Question: I'm trying to setup a layout of 6 buttons in the form of 2x3 (w/h) on the screen.
My layout XML is below:
'''
<RelativeLayout xmlns:android="http://schemas.android.com/apk/res/android"
xmlns:tools="http://schemas.android.com/tools"
android:layout_width="match_parent"
android:layout_height="match_parent"
android:background="@drawable/androidbg"
android:paddingBottom="@dimen/none"
android:paddingLeft="@dimen/none"
android:paddingRight="@dimen/none"
android:paddingTop="@dimen/none"
tools:context=".MainActivity" >
<LinearLayout
android:orientation="vertical"
android:layout_height="wrap_content"
android:layout_width="fill_parent" >
<RelativeLayout
android:id="@+id/relativeLayout1"
android:layout_width="match_parent"
android:layout_height="match_parent"
android:layout_weight="1" >
<LinearLayout
android:layout_width="match_parent"
android:layout_height="wrap_content"
android:layout_centerHorizontal="true"
android:layout_centerVertical="true"
android:padding="4dip"
android:orientation="horizontal" >
<Button
android:id="@+id/btnTopLeft"
android:layout_width="wrap_content"
android:layout_height="wrap_content"
android:text="@string/diary"
android:layout_weight="1"
android:background="@drawable/menu_button"
style="?android:attr/buttonBarButtonStyle"
android:onClick="openDiary"
android:padding="4dip" />
<Button
android:id="@+id/btnTopRight"
android:layout_width="wrap_content"
android:layout_height="wrap_content"
android:text="@string/diary"
android:layout_weight="1"
android:background="@drawable/menu_button"
style="?android:attr/buttonBarButtonStyle"
android:onClick="openDiary"
android:padding="4dip" />
</LinearLayout>
</RelativeLayout>
<RelativeLayout
android:id="@+id/relativeLayout2"
android:layout_width="match_parent"
android:layout_height="match_parent"
android:layout_weight="1" >
<LinearLayout
android:layout_width="match_parent"
android:layout_height="wrap_content"
android:layout_centerHorizontal="true"
android:layout_centerVertical="true"
android:padding="4dip"
android:orientation="horizontal" >
<Button
android:id="@+id/btnMidLeft"
android:layout_width="wrap_content"
android:layout_height="wrap_content"
android:text="@string/diary"
android:layout_weight="1"
android:background="@drawable/menu_button"
style="?android:attr/buttonBarButtonStyle"
android:onClick="openDiary"
android:padding="4dip" />
<Button
android:id="@+id/btnMidRight"
android:layout_width="wrap_content"
android:layout_height="wrap_content"
android:text="@string/diary"
android:layout_weight="1"
android:background="@drawable/menu_button"
style="?android:attr/buttonBarButtonStyle"
android:onClick="openDiary"
android:padding="4dip" />
</LinearLayout>
</RelativeLayout>
<RelativeLayout
android:id="@+id/relativeLayout3"
android:layout_width="match_parent"
android:layout_height="match_parent"
android:layout_weight="1" >
<LinearLayout
android:layout_width="match_parent"
android:layout_height="wrap_content"
android:layout_centerHorizontal="true"
android:layout_centerVertical="true"
android:padding="4dip"
android:orientation="horizontal" >
<Button
android:id="@+id/btnBottomLeft"
android:layout_width="wrap_content"
android:layout_height="wrap_content"
android:text="@string/diary"
android:layout_weight="1"
android:background="@drawable/menu_button"
style="?android:attr/buttonBarButtonStyle"
android:onClick="openDiary"
android:padding="4dip" />
<Button
android:id="@+id/btnBottomRight"
android:layout_width="wrap_content"
android:layout_height="wrap_content"
android:text="@string/diary"
android:layout_weight="1"
android:background="@drawable/menu_button"
style="?android:attr/buttonBarButtonStyle"
android:onClick="openDiary"
android:padding="4dip" />
</LinearLayout>
</RelativeLayout>
</LinearLayout>
'''
This XML mostly works as I want it to - with the exception of the 'android:padding="4dip"' inside the '<Button>' tags. This padding seems to be being completely ignored, making the buttons squashed together in the middle.
Below I have provided a crude drawing (behold my paint skills) of the current state of the app on the left - and the intended layout of the app on the right (blue boxes are buttons).

Any ideas how I would be able to pad the buttons apart in the center?
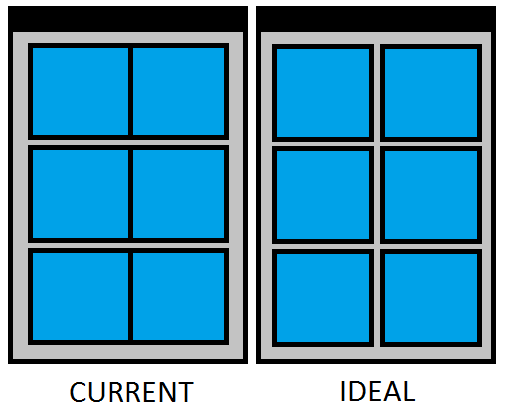
Answer: You have to add 'margin' instead of 'padding', it's up to you where the margin have to be applied ('layout_marginLeft' or 'layout_marginRight') but this should solve your problem:
'''
android:layout_margin="4dp"
'''
instead of
'''
android:padding="4dp"
'''